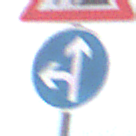
Verkehrszeichen: VorgeschriebeneFahrtrichtungGeradeausOderLinks
Zusatzzeichen oben: Arbeitsstelle
Umgebung: Outdoor, Nature
Tageszeit: SunriseSunset
Wetter: PartlyCloudy
Licht: Natural
Jahreszeit: NotSpecified
Kontrast: LowContrast